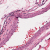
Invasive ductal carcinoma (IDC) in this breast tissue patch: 0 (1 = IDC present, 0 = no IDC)